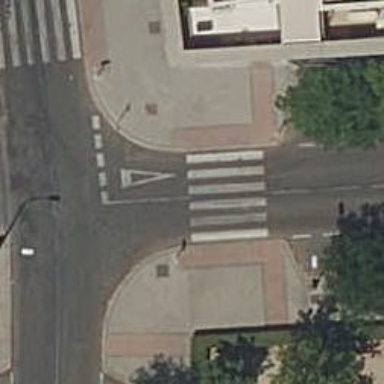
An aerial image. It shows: Uncontrolled footway crossing with markings.